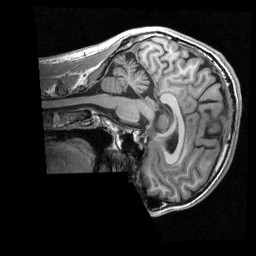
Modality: T1w
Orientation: sagittal
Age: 28
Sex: male
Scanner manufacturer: siemens
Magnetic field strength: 3 T
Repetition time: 2.3 s
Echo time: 0.00298 s